Aerial crown-view tile of a tropical tree (Barro Colorado Island, Panama), acquired 20241216:
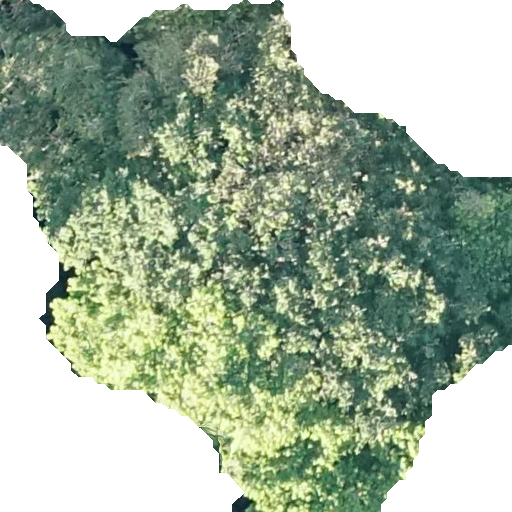
Species: Virola surinamensis
GBIF accepted scientific name: Virola surinamensis
Crown area: 285.796 m²